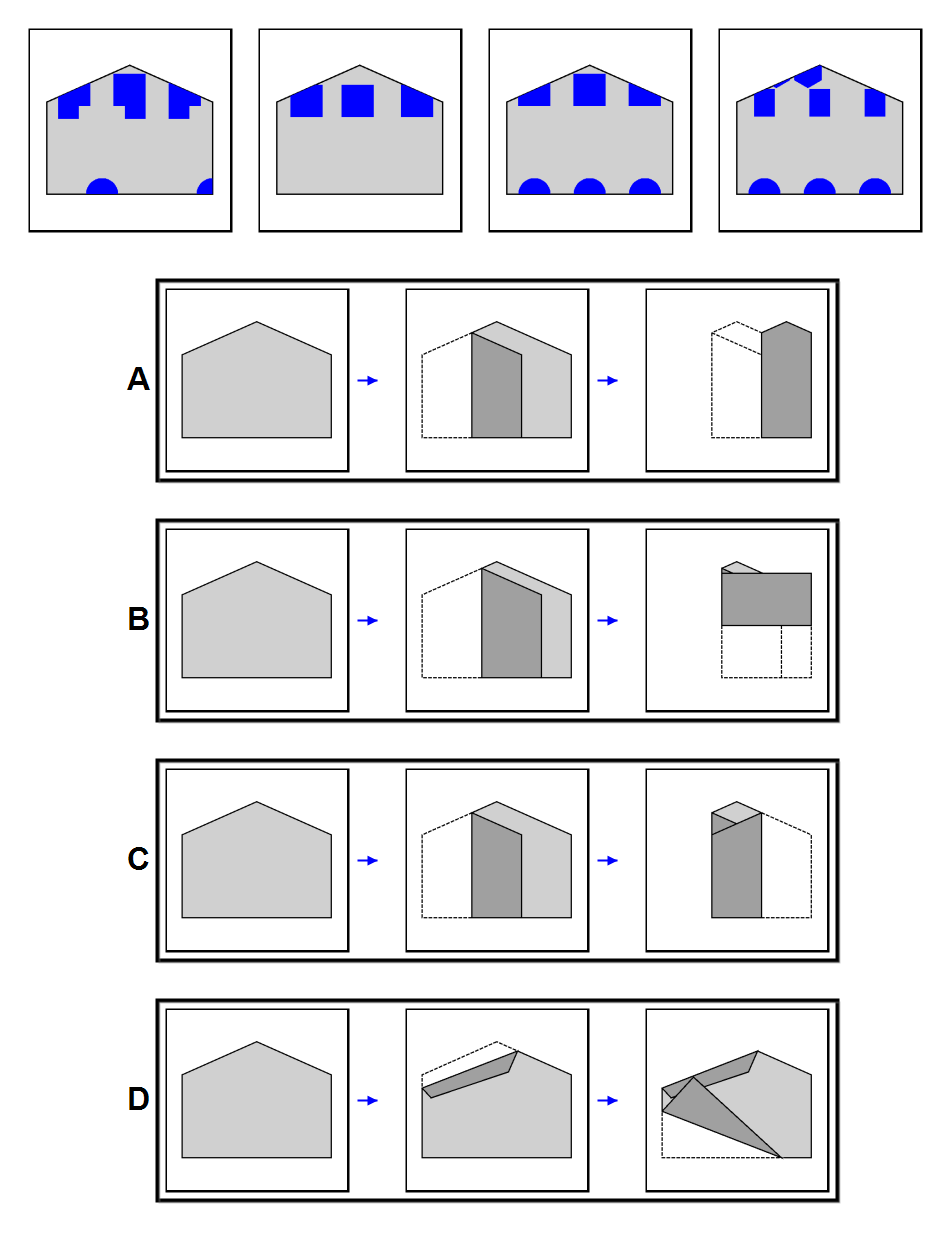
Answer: C